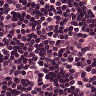
Metastatic tissue present: no